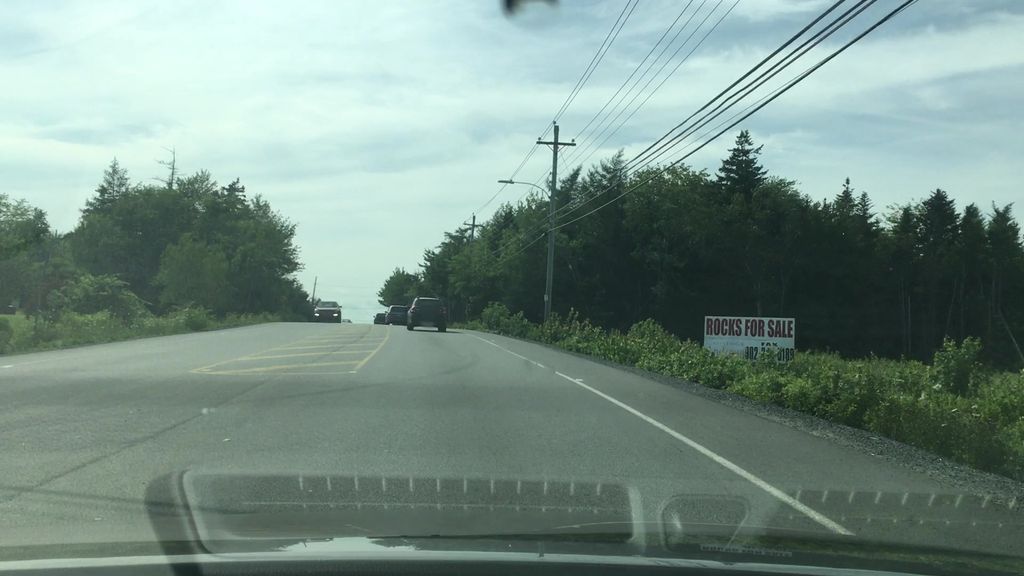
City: halifax